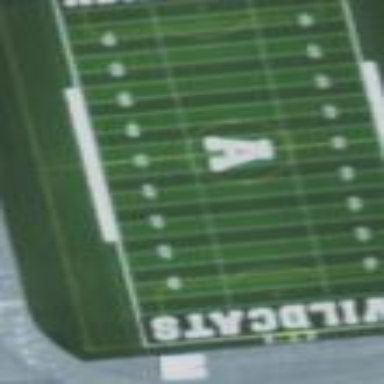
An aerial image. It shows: American football pitch.